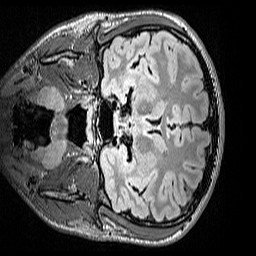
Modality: FLAIR
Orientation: coronal
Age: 13
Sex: male
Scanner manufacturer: siemens
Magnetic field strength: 3 T
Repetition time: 5 s
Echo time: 0.388 s